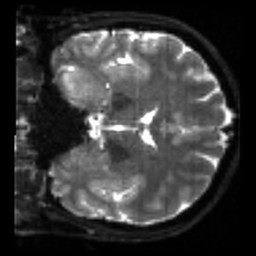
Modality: sbref
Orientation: coronal
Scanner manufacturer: siemens
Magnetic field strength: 3 T
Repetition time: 4 s
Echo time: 0.0594 s